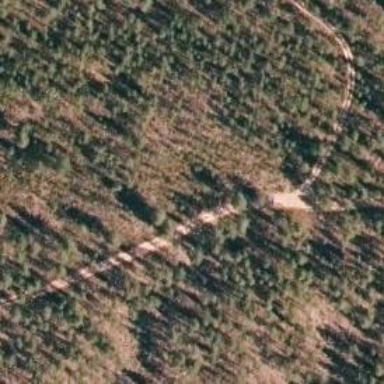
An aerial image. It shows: Track with grade 5 tracktype.